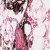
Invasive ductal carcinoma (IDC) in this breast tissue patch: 0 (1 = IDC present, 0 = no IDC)